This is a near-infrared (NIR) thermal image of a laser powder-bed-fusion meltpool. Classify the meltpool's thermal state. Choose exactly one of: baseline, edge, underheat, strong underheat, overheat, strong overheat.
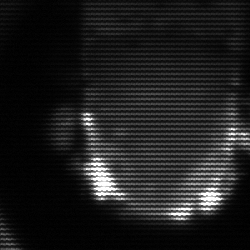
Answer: baseline